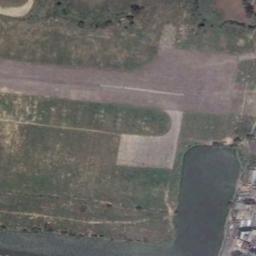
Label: runway